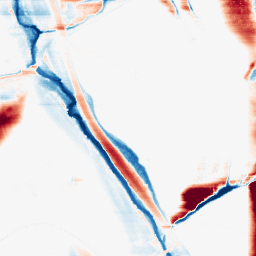
Category: morphological
Decomposition family: morphological_rect
Decomposition parameters: operation: average
width: 50
height: 3
Upsampling method: quintic
Upsampling parameters: scale: 4
Upsampling scale: 4